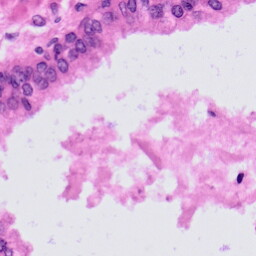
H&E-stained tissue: Prostate